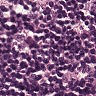
Metastatic tissue present: no